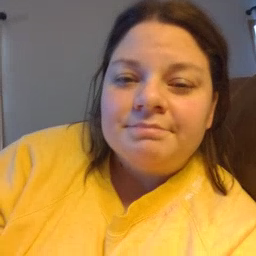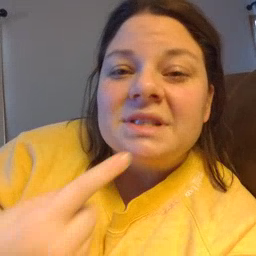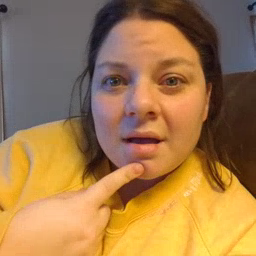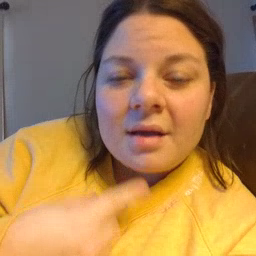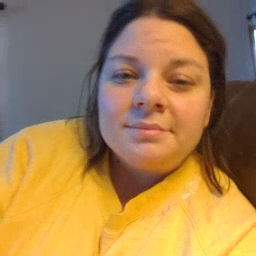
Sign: say